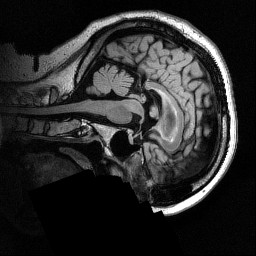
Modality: FLAIR
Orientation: sagittal
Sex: male
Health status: ill
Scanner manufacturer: siemens
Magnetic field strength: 3 T
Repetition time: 7 s
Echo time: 0.372 s